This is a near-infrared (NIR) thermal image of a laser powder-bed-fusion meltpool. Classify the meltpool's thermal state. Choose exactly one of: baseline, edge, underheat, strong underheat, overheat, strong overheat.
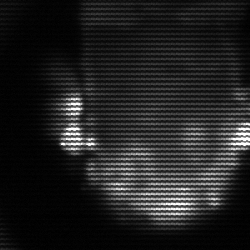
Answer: baseline